Question: I don't think I can optimize my function anymore, but it won't be my first time that I underestimate the power of NumPy.
Given:
- - -
Function:
'''
def Function(xy_coord):
# Apply a KDTree search for (and select) 8 nearest stations
dist_tree_real, ix_tree_real = tree.query(xy_coord, k=8, eps=0, p=1)
df_sel = df.ix[ix_tree_real]
# Fits multi-linear regression to find coefficients
M = np.vstack((np.ones(len(df_sel['POINT_X'])),df_sel['POINT_X'], df_sel['POINT_Y'],df_sel['Elev'])).T
b1,b2,b3 = np.linalg.lstsq(M,df_sel['TEMP'])[0][1:4]
# Compute IDW using the coefficients
return sum( (1/dist_tree_real)**2)**-1 * sum((df_sel['TEMP'] + (b1*(xy_coord[0] - df_sel['POINT_X'])) +
(b2*(xy_coord[1]-df_sel['POINT_Y'])) + (b3*(dem[index]-df_sel['Elev']))) *
(1/dist_tree_real)**2)
'''
And I apply the function on the coordinates as follow:
'''
for index, coord in enumerate(xy):
outarr[index] = func(coord)
'''
This is an iterative process, if I try this 'outarr = np.vectorize(func)(xy)' then Python crashes, so I guess that's something I should avoid doing.
I also prepared an IPython Notebook, so I could write LaTeX, something I've always dreamed of doing for a long time. Till now. The day has come. <URL>
---
Off topic: the math won't show up in the nbviewer.. on my local machine it looks like this:

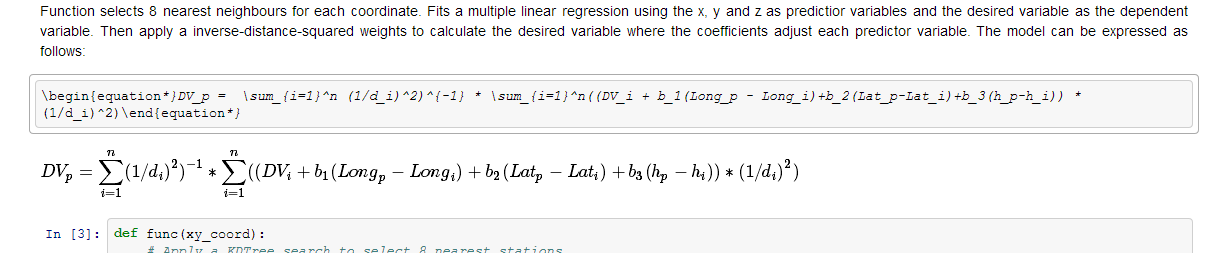
Answer: My suggest is don't use DataFrame for the calculation, use numpy array only. Here is the code:
'''
dist, idx = tree.query(xy, k=8, eps=0, p=1)
columns = ["POINT_X", "POINT_Y", "Elev", "TEMP"]
px, py, elev, tmp = df[columns].values.T[:, idx, None]
tmp = np.squeeze(tmp)
one = np.ones_like(px)
m = np.concatenate((one, px, py, elev), axis=-1)
mtm = np.einsum("ijx,ijy->ixy", m, m)
mty = np.einsum("ijx,ij->ix", m, tmp)
b1,b2,b3 = np.linalg.solve(mtm, mty)[:, 1:].T
px, py, elev = px.squeeze(), py.squeeze(), elev.squeeze()
b1 = b1[:,None]
b2 = b2[:,None]
b3 = b3[:,None]
rdist = (1/dist)**2
t0 = tmp + b1*(xy[:,0,None]-px) + b2*(xy[:,1,None]-py) + b3*(dem[:,None]-elev)
outarr = (t0*rdist).sum(1) / rdist.sum(1)
print outarr
'''
output:
'''
[ -499.24287422 -540.28111668 -512.43789349 -589.75389439 -411.65598912
-<PHONE> -<PHONE> -<PHONE> -<PHONE> -289.35240473]
'''
There are some trick in the code:
1. np.linalg.solve in numpy 1.8 is a generalized ufunc that can solve many linear equations by one call, but lstsq is not. So I need use solve to calculate lstsq.
2. To do many matrix multiply by one call, we can't use dot, einsum() does the trick, but I think it may be slower than dot. You can timeit for your real data.